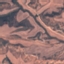
Land use / land cover class: HerbaceousVegetation